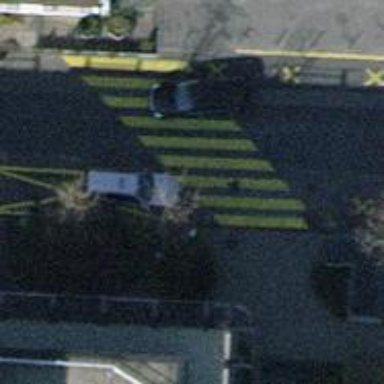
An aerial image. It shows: Marked road crossing.